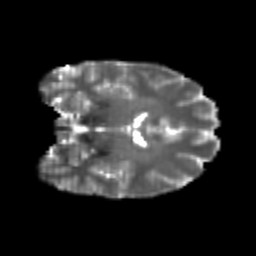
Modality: T2w
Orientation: coronal
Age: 22
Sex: female
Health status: healthy
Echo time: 0.074 s